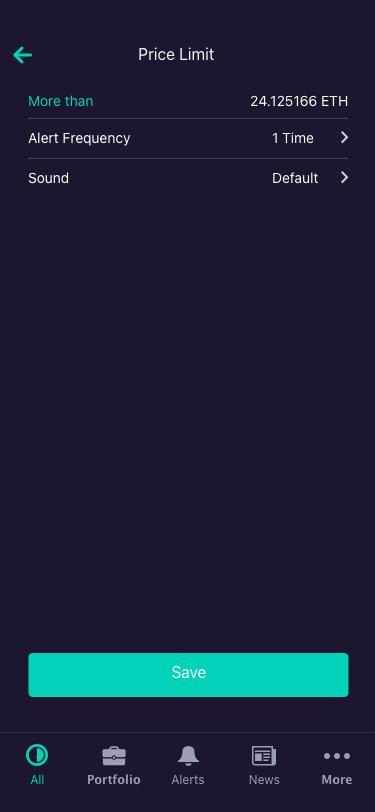
Text in this UI design:
All
Portfolio
Alerts
News
More
Sound
Default
Alert Frequency
1 Time
More than
24.125166 ETH
Save
Price Limit